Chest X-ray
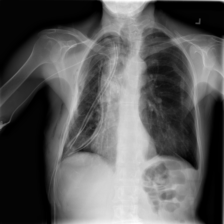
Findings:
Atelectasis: negative
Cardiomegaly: negative
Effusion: negative
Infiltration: negative
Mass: negative
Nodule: negative
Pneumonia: negative
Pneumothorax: positive
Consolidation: negative
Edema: negative
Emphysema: positive
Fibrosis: negative
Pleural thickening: negative
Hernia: negative